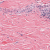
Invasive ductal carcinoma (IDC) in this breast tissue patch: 0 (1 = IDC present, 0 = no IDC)